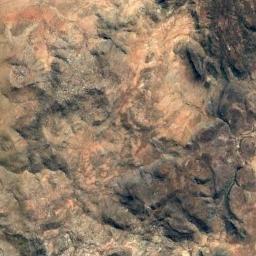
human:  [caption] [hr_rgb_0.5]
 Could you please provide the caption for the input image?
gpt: There is the mountain of uneven .

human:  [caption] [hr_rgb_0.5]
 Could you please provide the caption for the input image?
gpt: The mountain has a rugged surface and its rocks are dark gray .

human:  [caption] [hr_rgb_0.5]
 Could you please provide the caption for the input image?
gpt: The mountain is consist of half of black soil and half of yellow soil .

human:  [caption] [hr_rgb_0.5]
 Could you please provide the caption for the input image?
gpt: Half of the area on this mountain is covered by vegetation .

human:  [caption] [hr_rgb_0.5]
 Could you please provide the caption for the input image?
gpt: There are some rocks on the brown mountain .